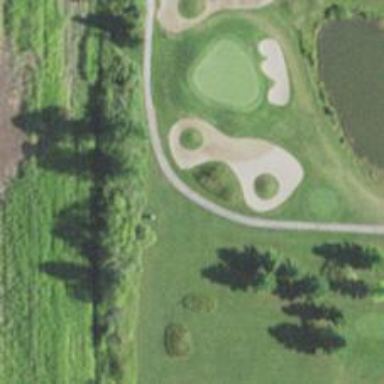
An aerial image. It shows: Path for both road and golf.